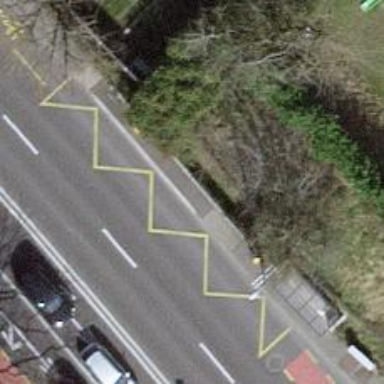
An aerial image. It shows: Asphalt sidewalk with platform for public transport. The platform has shelter.